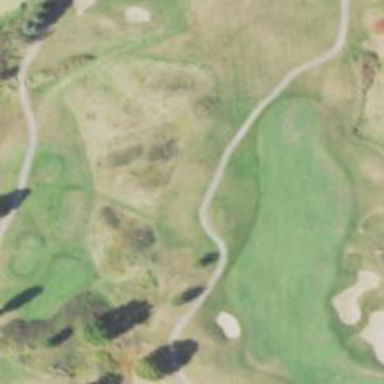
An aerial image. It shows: Golf fairway surrounded by grass.